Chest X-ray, PA view. Patient: 42 years old, sex F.
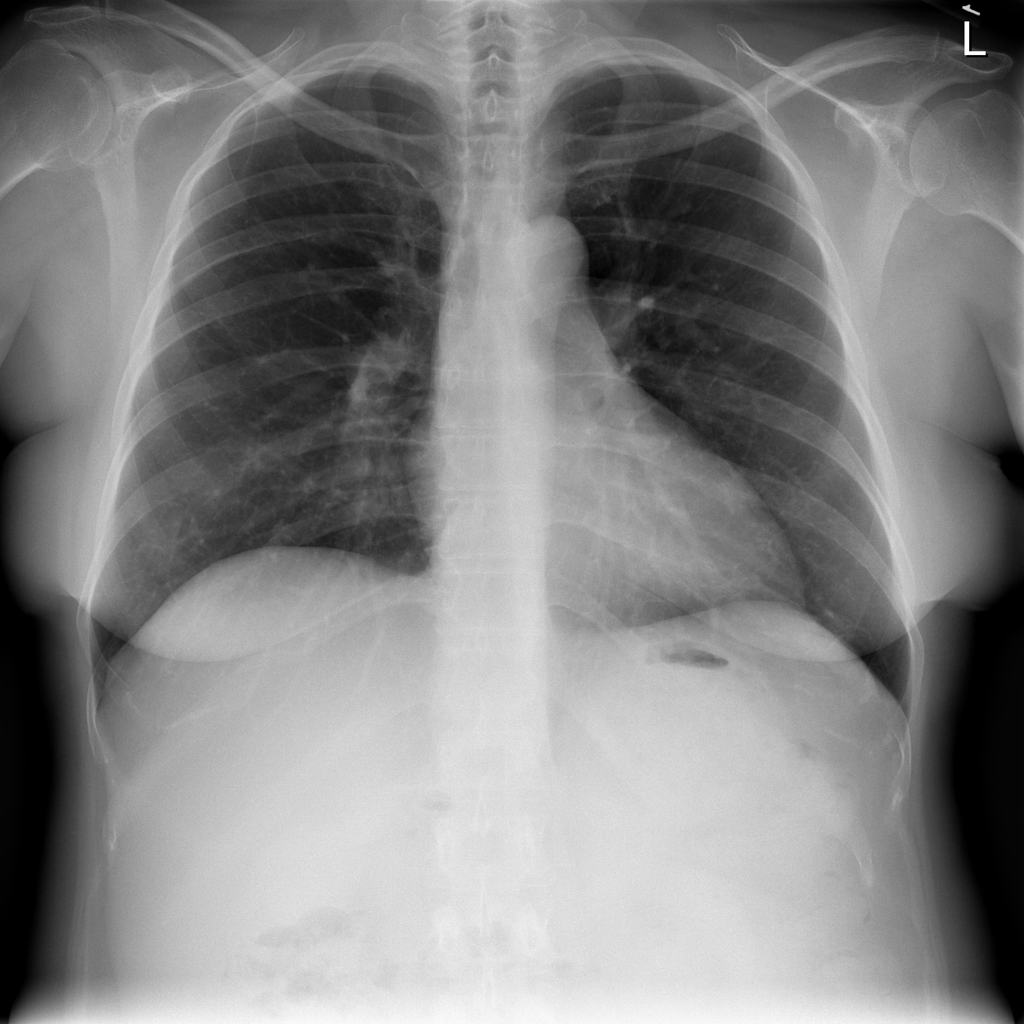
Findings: No Finding